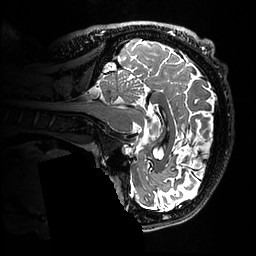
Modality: T2w
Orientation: sagittal
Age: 29
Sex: male
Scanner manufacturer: ge
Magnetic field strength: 3 T
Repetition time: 3.202 s
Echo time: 0.05898 s